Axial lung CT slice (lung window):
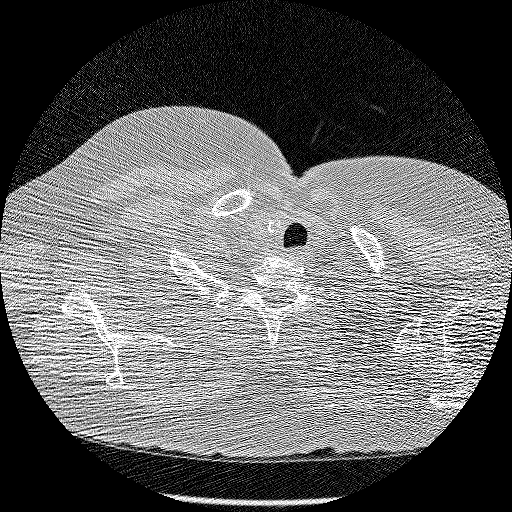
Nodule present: no